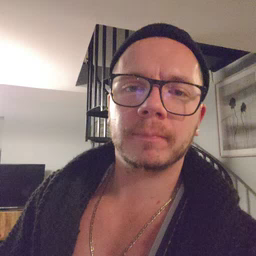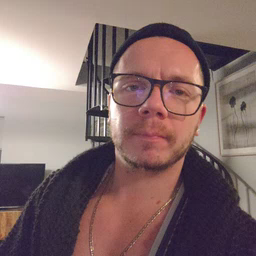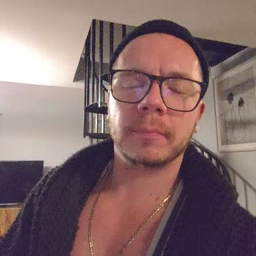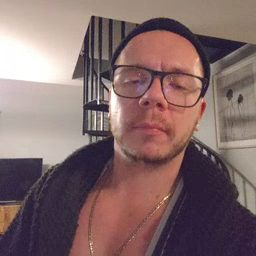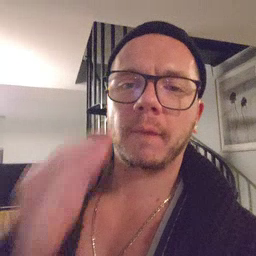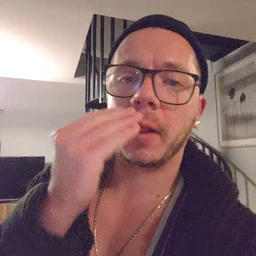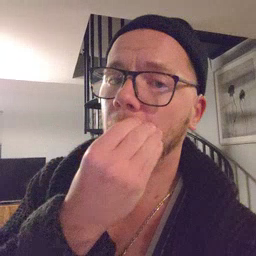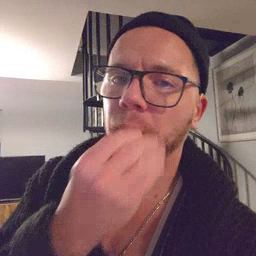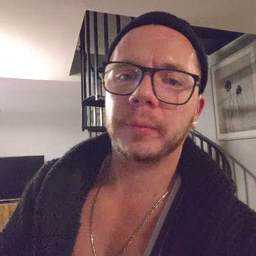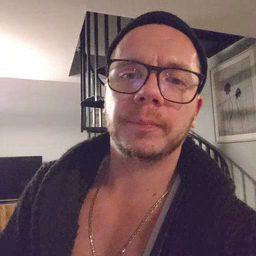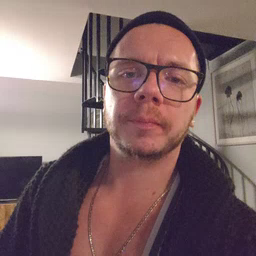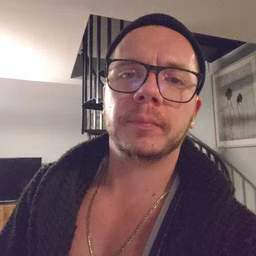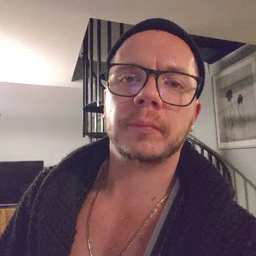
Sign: flower